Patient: sex F, age 63
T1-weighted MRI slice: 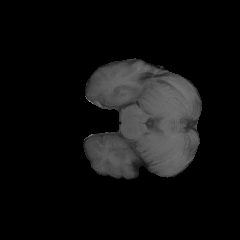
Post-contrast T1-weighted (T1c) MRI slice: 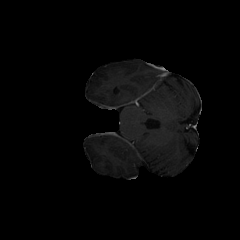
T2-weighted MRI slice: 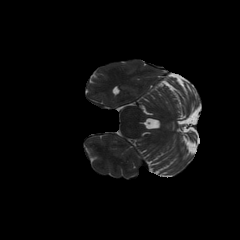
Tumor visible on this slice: no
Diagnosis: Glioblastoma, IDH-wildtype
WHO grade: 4